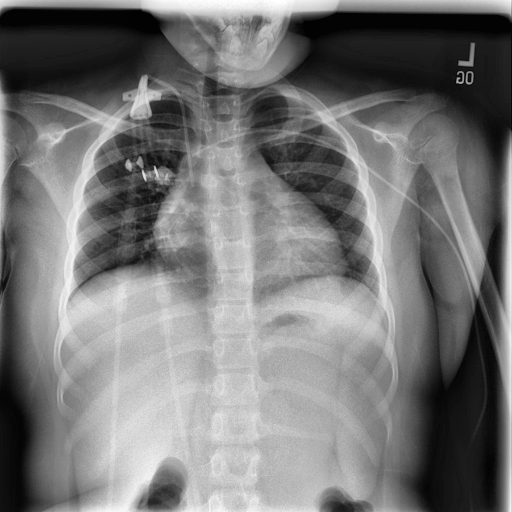
Finding: NORMAL